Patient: sex F, age 59
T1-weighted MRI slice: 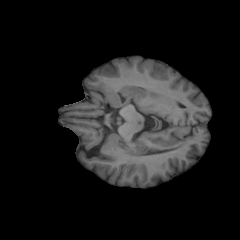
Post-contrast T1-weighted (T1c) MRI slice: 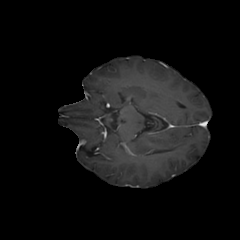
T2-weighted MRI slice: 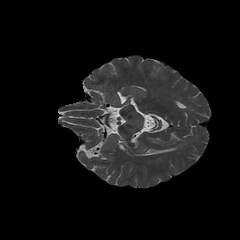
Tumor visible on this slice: no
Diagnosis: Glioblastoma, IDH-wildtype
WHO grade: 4